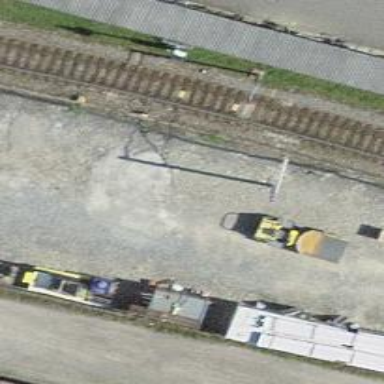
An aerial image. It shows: Abandoned railway.